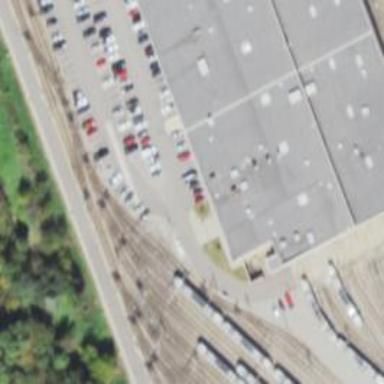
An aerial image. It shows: Light rail yard with electrified contact lines.